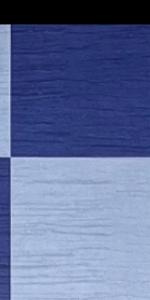
Label: Empty